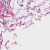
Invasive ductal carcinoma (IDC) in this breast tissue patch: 0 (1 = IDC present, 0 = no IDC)